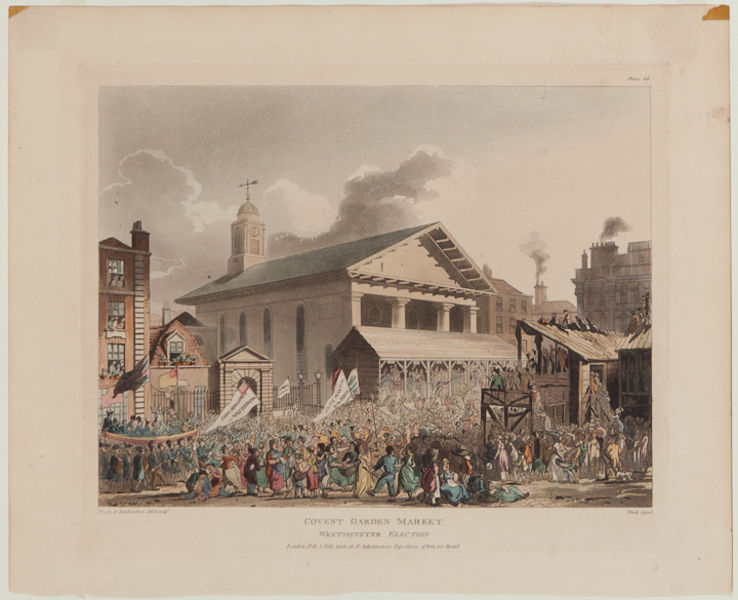
Titel: Covent Garden Market, Westminster Election
Künstler: Thomas Rowlandson
Standort: Amherst (Massachusetts, USA)
Institution: Mead Art Museum, Amherst College
Schlagwörter: menschen, stadt, gebäude, fest, fahnen, grafik, markt, platz, koloriert, festlich, menschenmenge, umzug, tempel, festzug, tempelfront